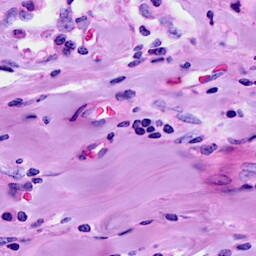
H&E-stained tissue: Breast